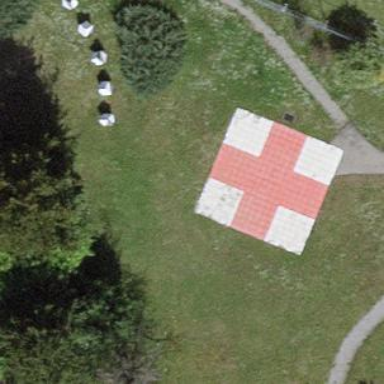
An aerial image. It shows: Image of helipad at airport.